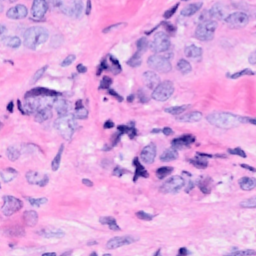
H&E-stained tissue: Breast